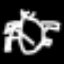
Label: frog